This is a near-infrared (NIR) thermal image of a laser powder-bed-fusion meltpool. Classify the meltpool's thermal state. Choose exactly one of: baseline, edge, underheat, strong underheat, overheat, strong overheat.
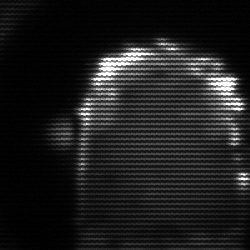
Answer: baseline